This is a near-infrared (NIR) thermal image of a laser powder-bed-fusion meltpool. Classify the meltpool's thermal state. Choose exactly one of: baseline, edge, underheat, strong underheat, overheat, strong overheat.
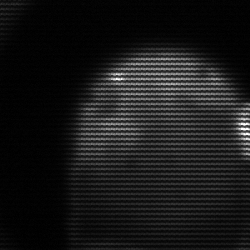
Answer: edge